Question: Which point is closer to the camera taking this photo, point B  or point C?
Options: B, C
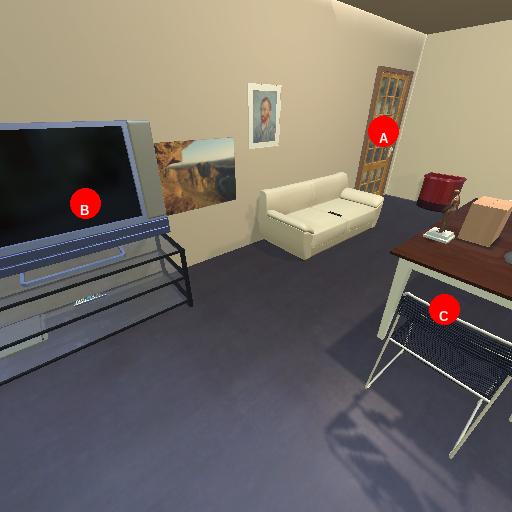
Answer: B